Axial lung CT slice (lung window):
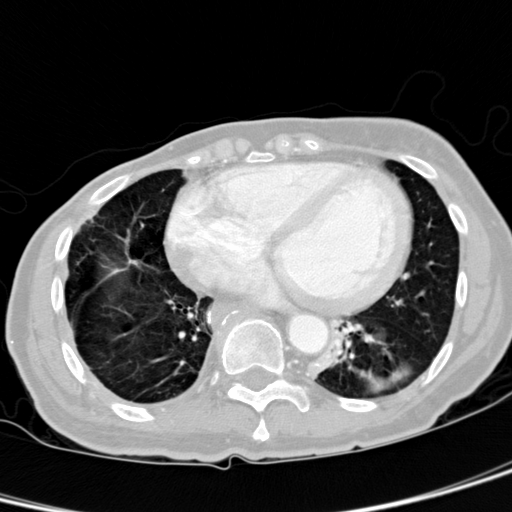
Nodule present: no